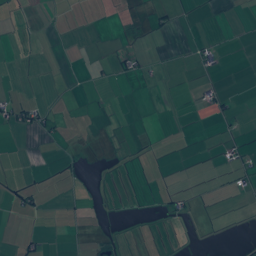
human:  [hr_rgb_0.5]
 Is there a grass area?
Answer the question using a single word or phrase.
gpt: yes

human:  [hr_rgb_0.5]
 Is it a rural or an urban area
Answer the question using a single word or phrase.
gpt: rural

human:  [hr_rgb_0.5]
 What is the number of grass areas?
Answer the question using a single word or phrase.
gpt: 221

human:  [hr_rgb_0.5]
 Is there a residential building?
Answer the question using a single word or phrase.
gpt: yes

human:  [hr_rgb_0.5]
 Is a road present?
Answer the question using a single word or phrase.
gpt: yes

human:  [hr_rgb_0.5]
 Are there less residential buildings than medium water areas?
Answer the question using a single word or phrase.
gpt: no

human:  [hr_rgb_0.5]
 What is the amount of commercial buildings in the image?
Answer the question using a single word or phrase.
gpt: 0

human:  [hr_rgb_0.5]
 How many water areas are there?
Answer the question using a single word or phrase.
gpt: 24

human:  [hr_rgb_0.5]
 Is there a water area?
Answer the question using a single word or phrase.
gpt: yes

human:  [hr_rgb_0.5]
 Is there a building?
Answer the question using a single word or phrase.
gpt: yes

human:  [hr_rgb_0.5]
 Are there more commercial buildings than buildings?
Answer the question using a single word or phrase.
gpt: no

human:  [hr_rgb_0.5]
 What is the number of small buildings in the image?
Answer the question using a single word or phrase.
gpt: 79

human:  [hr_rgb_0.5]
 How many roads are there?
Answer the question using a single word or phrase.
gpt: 29

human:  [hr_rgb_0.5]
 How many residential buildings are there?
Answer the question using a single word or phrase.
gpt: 83

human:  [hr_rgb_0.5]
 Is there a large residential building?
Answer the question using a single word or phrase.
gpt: no

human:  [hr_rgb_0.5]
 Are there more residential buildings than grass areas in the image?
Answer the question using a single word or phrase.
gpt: no

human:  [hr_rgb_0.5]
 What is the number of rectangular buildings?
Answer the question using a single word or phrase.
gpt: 50

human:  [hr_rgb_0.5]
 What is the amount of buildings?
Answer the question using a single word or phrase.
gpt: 84

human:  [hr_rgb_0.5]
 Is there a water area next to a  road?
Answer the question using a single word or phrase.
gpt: yes

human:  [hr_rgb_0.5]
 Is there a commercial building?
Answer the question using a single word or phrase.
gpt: no

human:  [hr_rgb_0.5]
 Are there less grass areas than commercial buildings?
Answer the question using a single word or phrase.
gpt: no

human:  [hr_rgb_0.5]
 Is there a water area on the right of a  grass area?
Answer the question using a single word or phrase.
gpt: yes

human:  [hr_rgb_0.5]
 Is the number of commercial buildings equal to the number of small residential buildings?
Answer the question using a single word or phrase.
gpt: no

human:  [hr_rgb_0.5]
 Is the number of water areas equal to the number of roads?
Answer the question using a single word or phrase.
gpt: no

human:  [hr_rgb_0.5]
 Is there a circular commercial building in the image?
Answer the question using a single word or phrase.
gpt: no

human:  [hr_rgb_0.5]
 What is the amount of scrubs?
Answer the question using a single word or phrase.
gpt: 5

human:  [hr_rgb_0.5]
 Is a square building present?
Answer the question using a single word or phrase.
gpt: yes

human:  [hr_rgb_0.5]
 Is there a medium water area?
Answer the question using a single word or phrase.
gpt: yes

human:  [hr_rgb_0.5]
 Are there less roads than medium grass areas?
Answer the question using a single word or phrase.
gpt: no

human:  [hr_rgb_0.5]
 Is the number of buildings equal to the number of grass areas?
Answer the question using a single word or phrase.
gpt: no

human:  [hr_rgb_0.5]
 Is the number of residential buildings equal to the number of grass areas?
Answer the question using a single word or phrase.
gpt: no

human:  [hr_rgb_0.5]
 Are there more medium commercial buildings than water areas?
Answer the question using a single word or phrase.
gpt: no

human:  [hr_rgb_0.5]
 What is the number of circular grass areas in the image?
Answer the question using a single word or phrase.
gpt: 0

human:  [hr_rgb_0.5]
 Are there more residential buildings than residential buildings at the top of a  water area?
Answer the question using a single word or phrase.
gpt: no

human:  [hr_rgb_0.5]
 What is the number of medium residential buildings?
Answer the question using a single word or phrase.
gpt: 5

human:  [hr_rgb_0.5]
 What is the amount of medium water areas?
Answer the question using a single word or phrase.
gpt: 6

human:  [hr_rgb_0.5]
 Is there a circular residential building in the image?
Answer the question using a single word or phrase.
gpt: yes

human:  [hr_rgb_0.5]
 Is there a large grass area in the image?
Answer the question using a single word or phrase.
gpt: yes

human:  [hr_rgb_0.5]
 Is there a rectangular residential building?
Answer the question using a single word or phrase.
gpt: yes

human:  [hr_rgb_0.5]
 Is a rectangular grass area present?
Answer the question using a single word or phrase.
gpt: yes

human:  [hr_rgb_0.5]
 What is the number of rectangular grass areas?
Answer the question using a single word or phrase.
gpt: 10

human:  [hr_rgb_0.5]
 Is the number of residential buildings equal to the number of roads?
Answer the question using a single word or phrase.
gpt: no

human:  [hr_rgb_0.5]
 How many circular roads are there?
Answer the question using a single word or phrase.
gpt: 0

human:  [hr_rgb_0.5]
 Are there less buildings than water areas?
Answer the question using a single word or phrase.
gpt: no

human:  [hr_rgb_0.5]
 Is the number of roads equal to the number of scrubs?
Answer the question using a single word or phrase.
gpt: no

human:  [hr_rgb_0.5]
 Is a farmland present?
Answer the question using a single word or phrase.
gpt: yes

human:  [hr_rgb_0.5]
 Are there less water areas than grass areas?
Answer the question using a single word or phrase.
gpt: yes

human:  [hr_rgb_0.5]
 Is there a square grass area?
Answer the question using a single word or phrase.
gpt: no

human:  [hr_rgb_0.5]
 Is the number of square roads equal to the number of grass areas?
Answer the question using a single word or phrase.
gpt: no

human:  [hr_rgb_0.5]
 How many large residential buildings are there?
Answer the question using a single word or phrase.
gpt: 0

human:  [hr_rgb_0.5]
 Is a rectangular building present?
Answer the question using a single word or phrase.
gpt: yes

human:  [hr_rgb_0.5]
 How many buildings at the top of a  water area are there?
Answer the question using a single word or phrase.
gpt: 84

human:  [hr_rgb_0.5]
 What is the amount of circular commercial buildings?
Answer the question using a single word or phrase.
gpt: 0

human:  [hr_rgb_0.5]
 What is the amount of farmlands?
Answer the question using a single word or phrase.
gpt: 14

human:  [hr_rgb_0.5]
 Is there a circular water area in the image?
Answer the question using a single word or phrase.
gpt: no

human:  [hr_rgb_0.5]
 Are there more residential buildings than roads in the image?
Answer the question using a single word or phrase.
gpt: yes

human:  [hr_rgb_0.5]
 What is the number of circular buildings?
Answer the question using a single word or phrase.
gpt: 4

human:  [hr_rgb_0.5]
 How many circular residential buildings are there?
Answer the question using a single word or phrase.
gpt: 4

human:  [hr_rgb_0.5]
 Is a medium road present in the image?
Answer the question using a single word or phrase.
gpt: no

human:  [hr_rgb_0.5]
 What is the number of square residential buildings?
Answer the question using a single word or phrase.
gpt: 4

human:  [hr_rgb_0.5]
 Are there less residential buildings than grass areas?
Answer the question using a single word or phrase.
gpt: yes

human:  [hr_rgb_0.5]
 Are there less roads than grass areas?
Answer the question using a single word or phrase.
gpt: yes

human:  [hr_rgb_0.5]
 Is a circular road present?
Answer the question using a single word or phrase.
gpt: no

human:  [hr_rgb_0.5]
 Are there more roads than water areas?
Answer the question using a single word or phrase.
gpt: yes